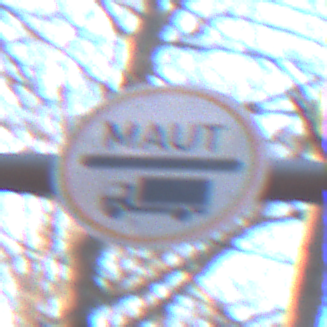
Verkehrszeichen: Mautpflicht
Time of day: SunriseSunset
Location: Outdoor (Nature)
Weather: Clear
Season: Autumn
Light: Natural